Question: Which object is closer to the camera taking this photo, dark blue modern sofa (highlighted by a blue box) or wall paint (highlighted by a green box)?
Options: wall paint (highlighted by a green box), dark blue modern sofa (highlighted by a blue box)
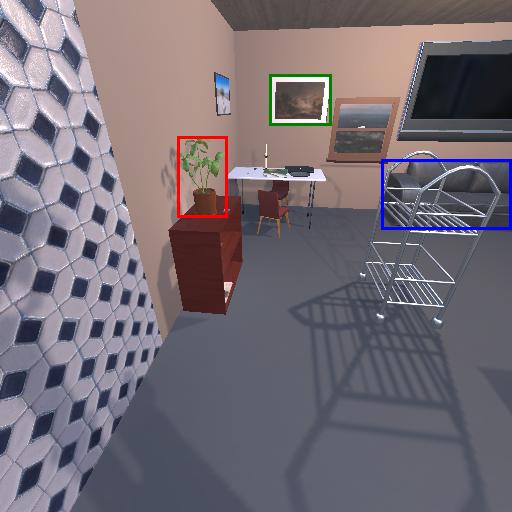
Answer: wall paint (highlighted by a green box)